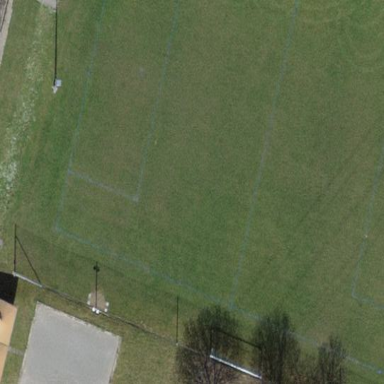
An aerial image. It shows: Soccer pitch for outdoor sports and leisure activities.